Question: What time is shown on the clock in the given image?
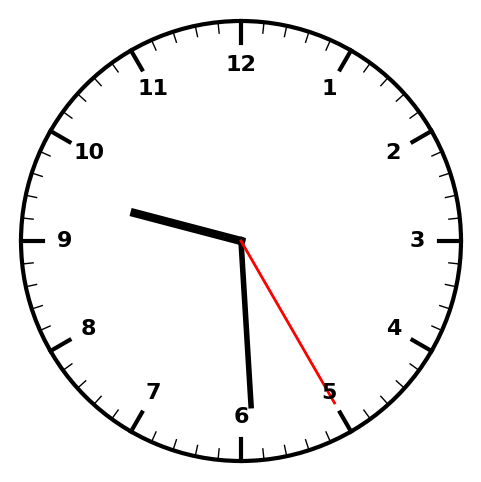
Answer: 09:29:25